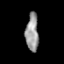
Tissue: prostate
Cell type: T cells
Senescence score: 0.791
Nuclear area (px): 477
Mean DAPI intensity: 151.22